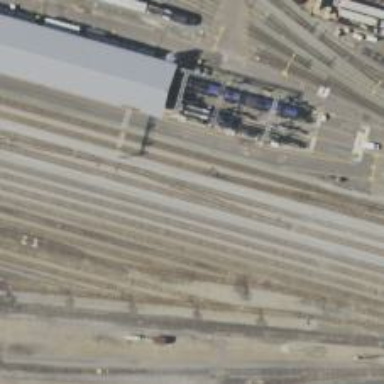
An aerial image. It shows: Railway yard used for servicing trains.